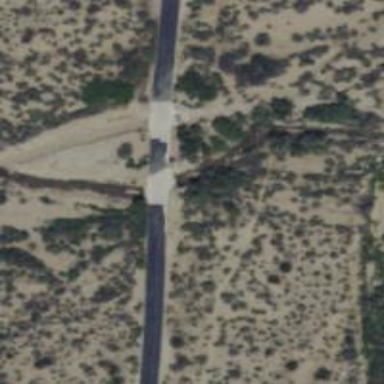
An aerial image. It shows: Asphalt road classified as tertiary.